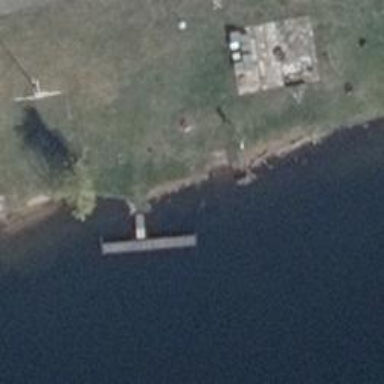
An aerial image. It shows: Man-made pier.